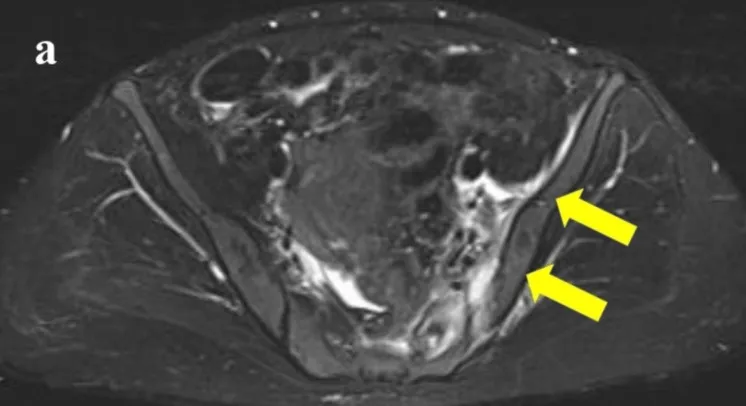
Magnetic resonance imaging of the hip joint, and . . (A) Inflammation in the left iliacus muscle was demonstrated by an MRI (short tau inversion recovery) taken on day three of admission.
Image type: radiology (mri)